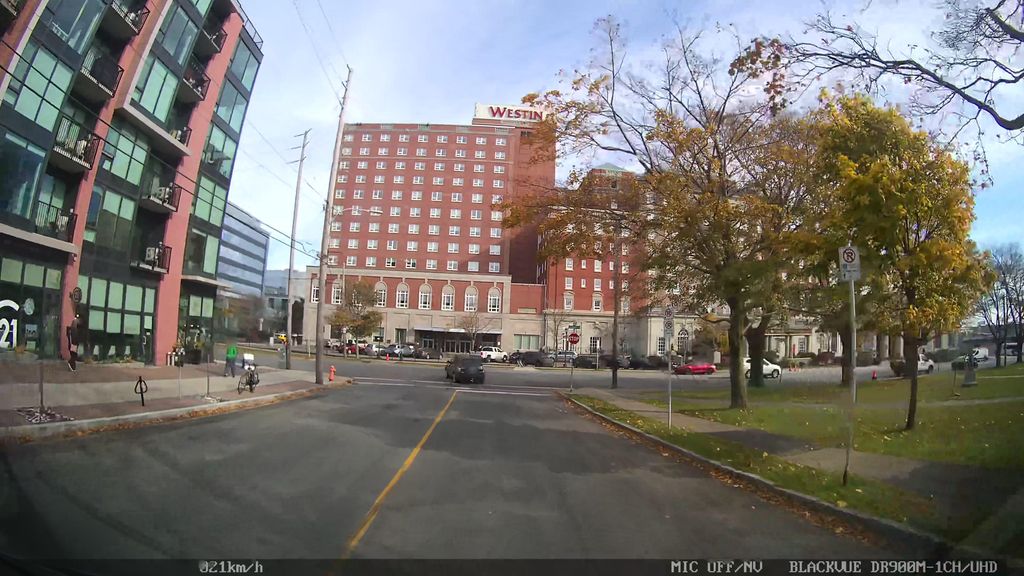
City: halifax